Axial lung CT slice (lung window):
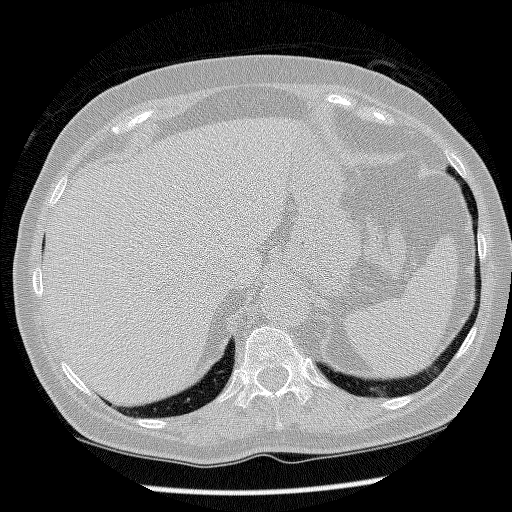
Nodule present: no